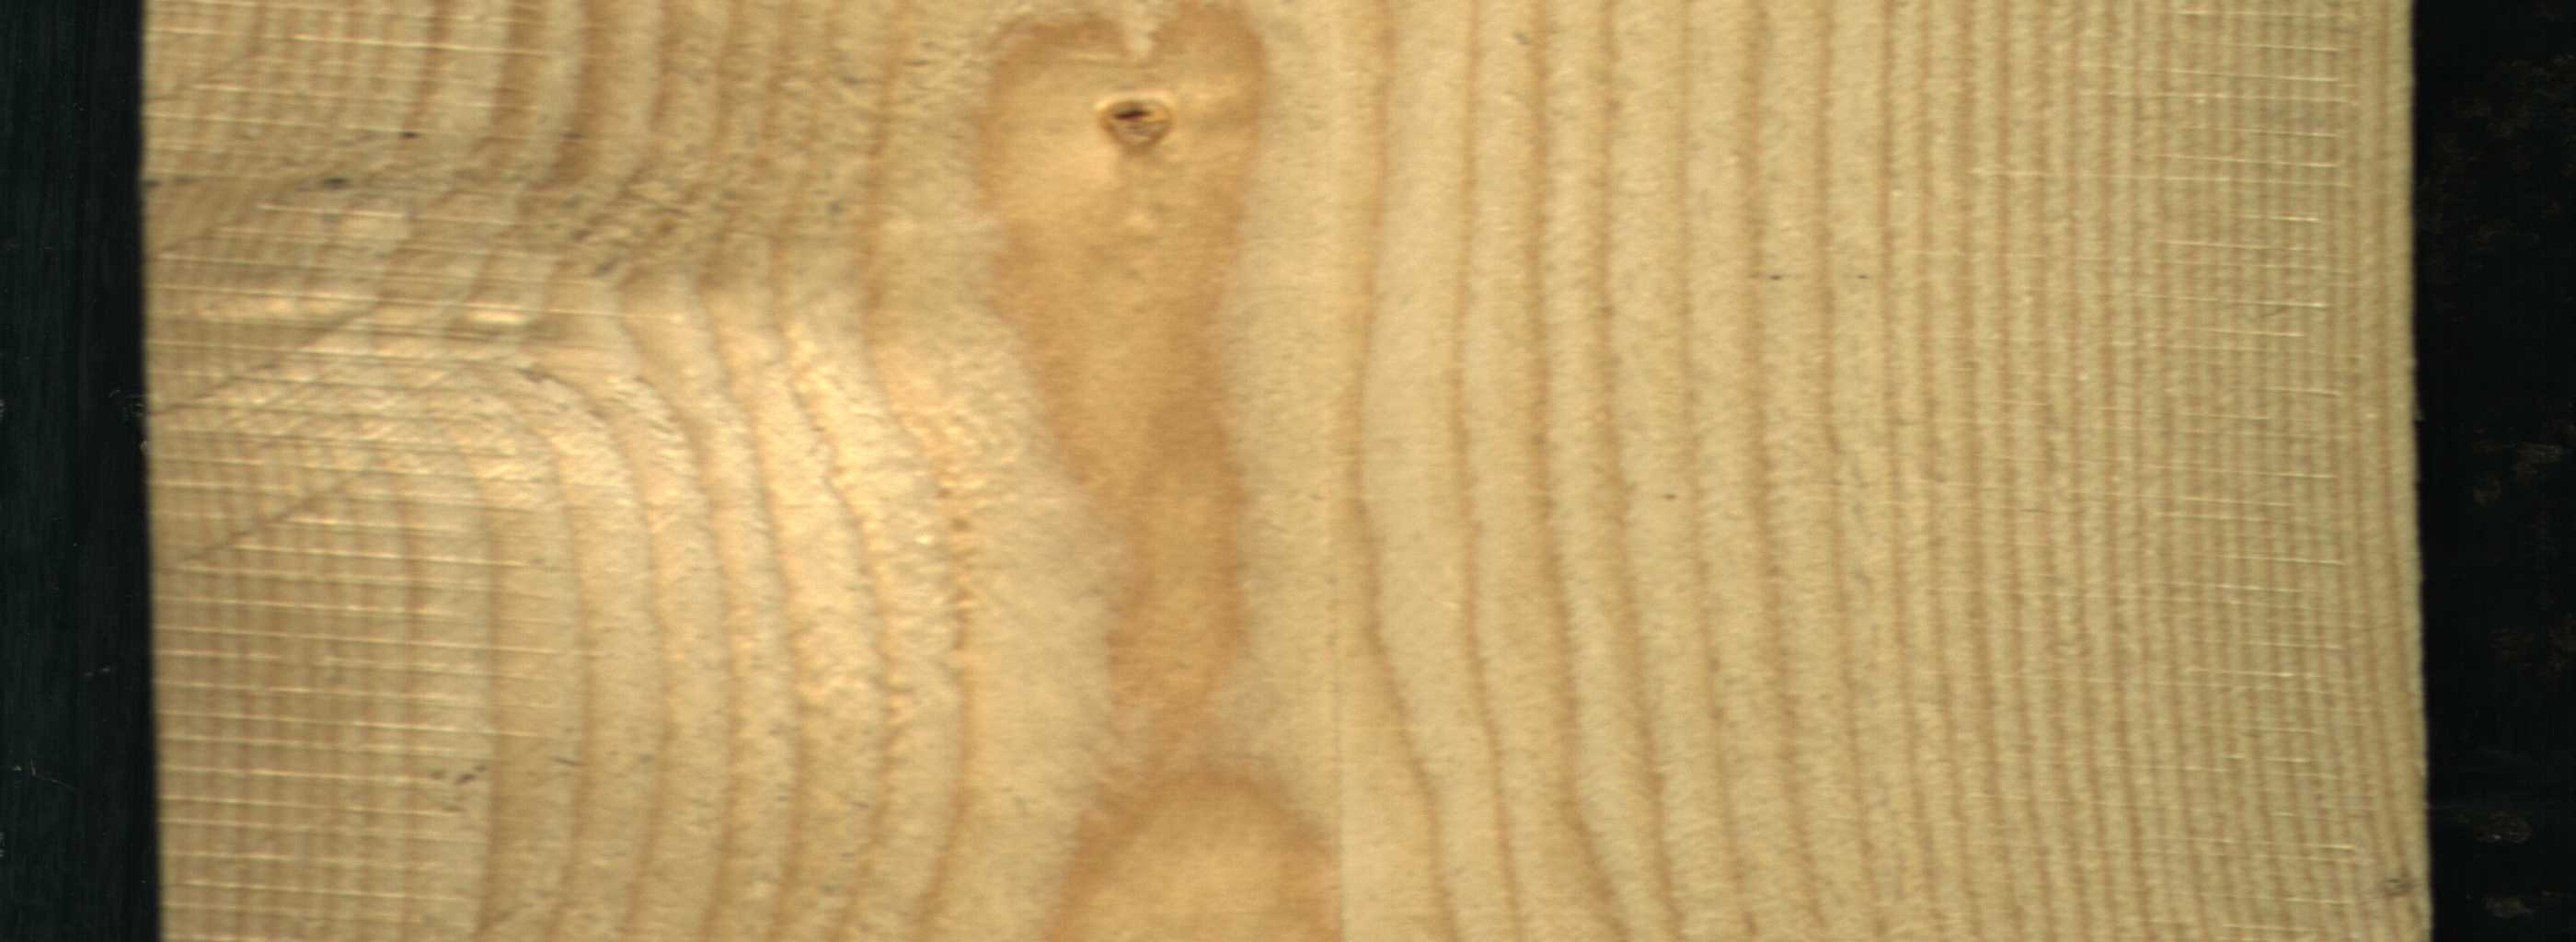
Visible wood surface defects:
Live_Knot